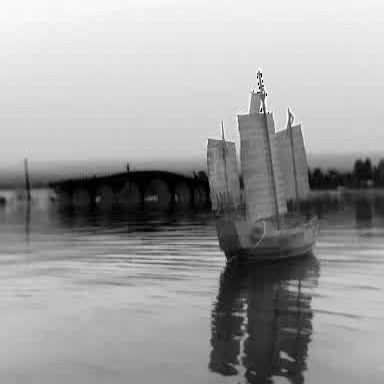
There is a sailboat in the infrared image.